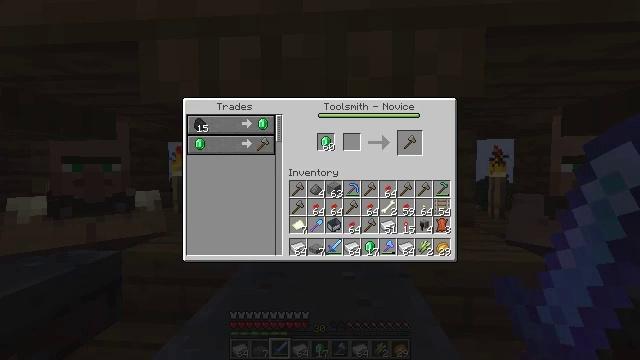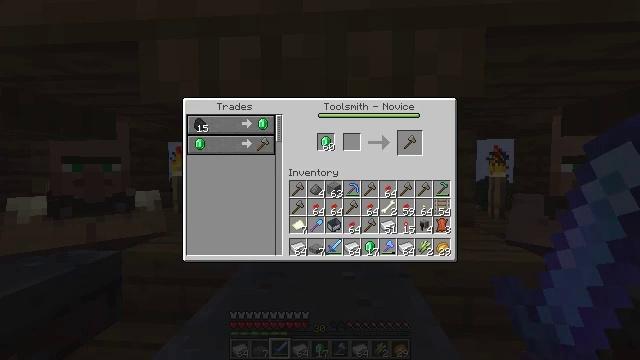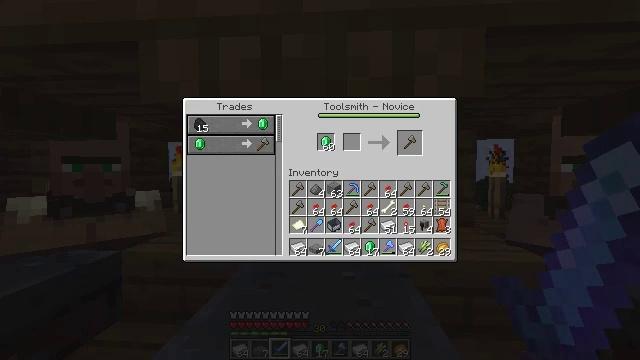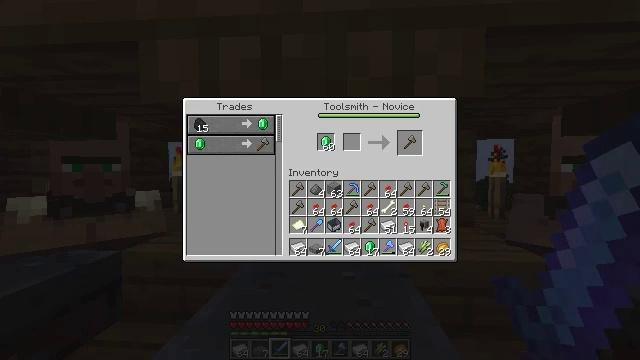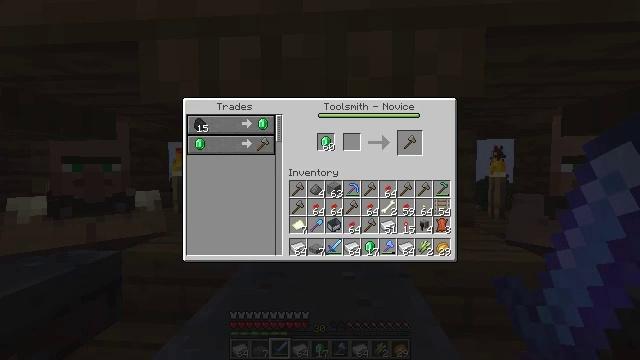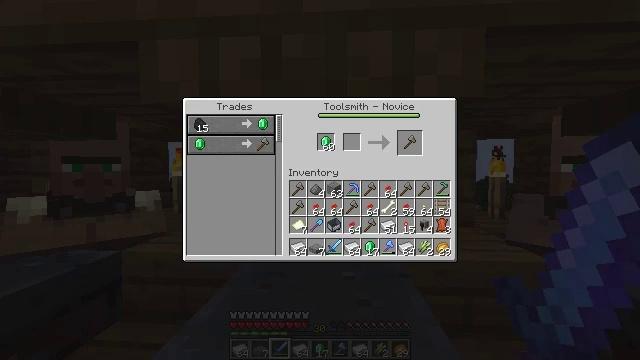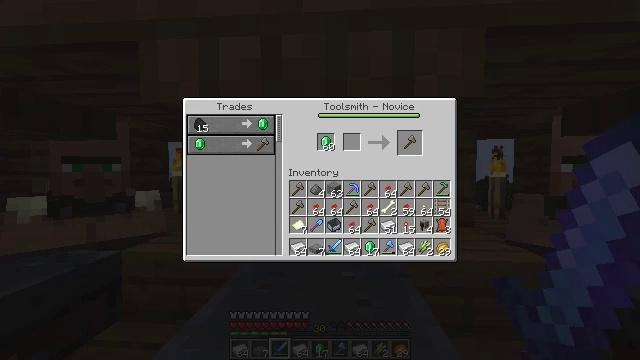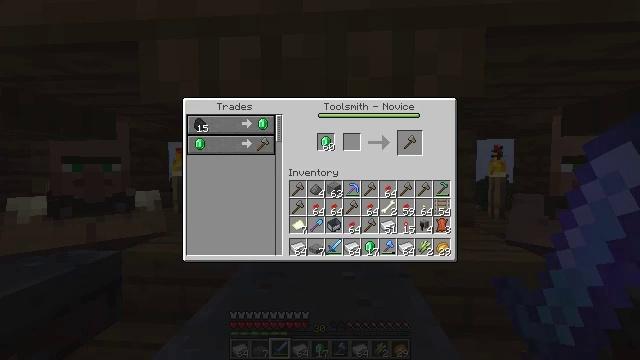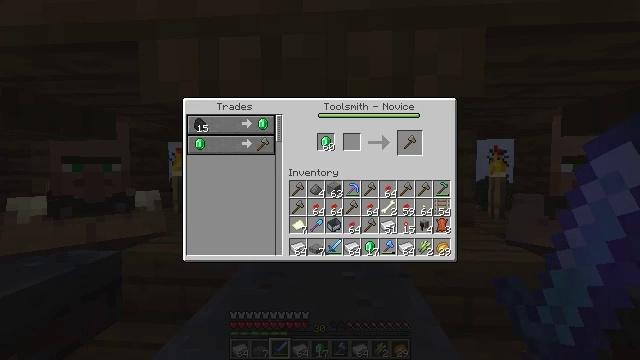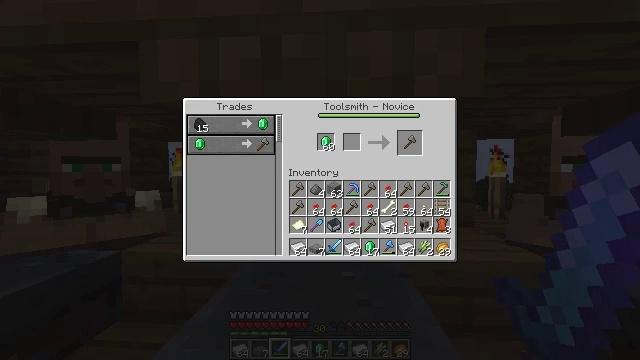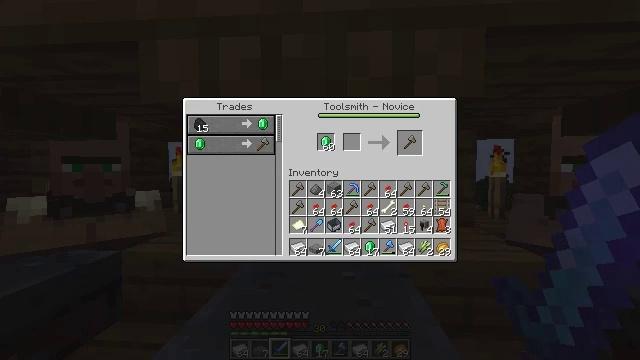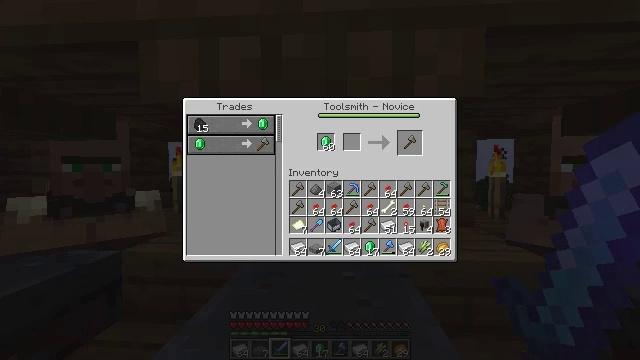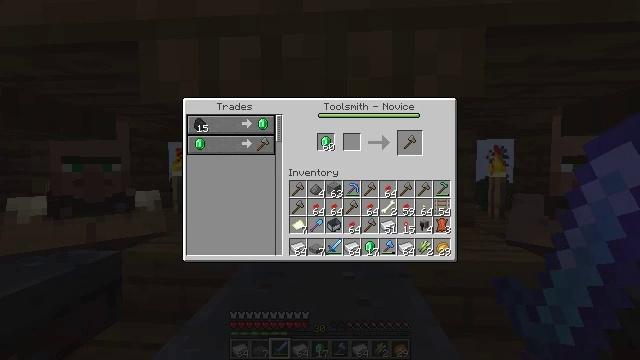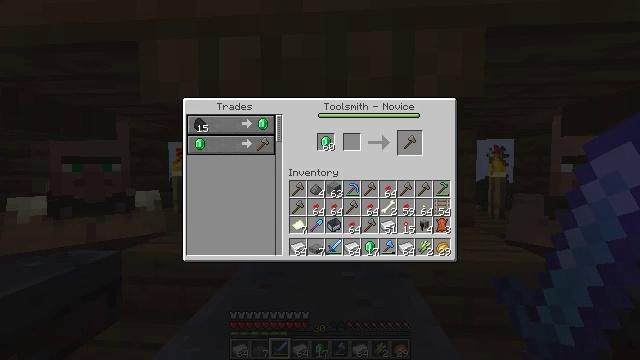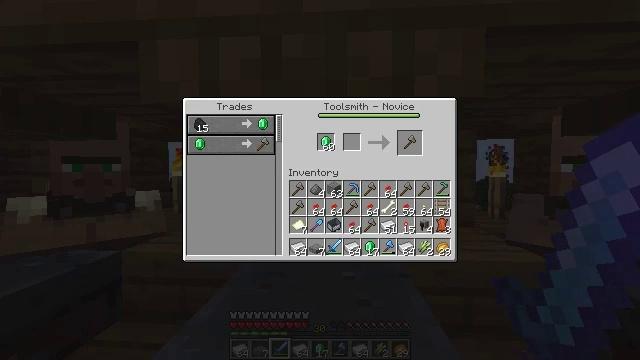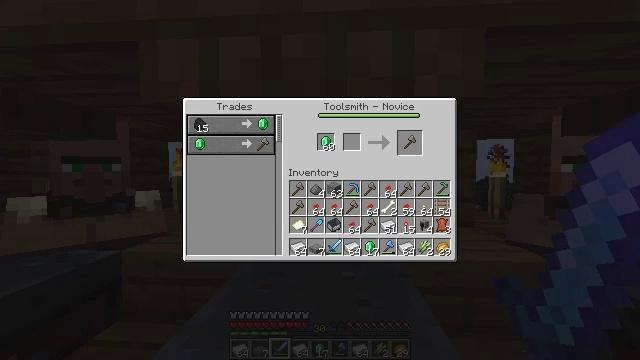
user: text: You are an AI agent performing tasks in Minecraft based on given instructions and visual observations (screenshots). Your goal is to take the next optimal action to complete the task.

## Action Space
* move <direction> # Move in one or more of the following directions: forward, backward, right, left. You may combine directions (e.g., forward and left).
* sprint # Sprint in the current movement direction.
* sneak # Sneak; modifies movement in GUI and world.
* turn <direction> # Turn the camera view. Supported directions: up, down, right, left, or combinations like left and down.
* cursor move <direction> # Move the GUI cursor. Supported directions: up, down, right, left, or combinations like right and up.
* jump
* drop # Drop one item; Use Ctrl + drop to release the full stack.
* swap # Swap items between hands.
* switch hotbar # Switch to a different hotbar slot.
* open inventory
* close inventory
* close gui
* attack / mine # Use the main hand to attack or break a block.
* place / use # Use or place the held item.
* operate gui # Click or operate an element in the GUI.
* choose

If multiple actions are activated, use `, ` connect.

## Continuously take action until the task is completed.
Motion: motion action
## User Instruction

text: Remove a sugar cane from the inventory.
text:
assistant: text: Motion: no_op
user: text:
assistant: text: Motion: no_op
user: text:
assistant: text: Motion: no_op
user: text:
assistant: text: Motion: no_op
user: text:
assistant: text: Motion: no_op
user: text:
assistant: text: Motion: no_op
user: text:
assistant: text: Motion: no_op
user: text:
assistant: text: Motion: no_op
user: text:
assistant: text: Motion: no_op
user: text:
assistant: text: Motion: no_op
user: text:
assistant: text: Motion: no_op
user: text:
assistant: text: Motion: no_op
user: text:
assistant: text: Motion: no_op
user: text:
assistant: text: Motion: no_op
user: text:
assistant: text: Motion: no_op
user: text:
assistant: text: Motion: no_op
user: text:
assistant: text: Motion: no_op
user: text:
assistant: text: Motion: no_op
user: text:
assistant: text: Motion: no_op
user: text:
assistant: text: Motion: no_op
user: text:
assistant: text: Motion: no_op
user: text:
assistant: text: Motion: no_op
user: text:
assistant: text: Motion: no_op
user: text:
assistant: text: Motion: no_op
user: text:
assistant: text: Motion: no_op
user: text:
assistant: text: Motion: no_op
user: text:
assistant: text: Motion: no_op
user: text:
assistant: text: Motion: no_op
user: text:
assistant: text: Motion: no_op
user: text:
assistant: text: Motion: no_op